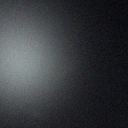
Screen state: off